Question: I am having to change a mass ammount of text saved in a database in RTF format in to plain text. I am using the method <URL>.
I have the following function
'''
//convert RTF text to plain text
public static string RtfTextToPlainText(string FormatObject)
{
System.Windows.Forms.RichTextBox rtfBox = new System.Windows.Forms.RichTextBox();
rtfBox.Rtf = FormatObject;
FormatObject = rtfBox.Text; //This is line 494 for later reference for the stack traces.
rtfBox.Dispose();
return FormatObject;
}
'''
It should be totally self contained and not block on anything. The project I am doing has several million records that need processing so I am breaking up the work in batches and using tasks to do parallel processing. It was still going fairly slow so I broke in to the code and found this.

Here is the call stack for the waiting task
'''
[In a sleep, wait, or join]
System.Windows.Forms.dll!System.Windows.Forms.NativeWindow.CreateHandle(System.Windows.Forms.CreateParams cp) + 0x242 bytes
System.Windows.Forms.dll!System.Windows.Forms.Control.CreateHandle() + 0x2b2 bytes
System.Windows.Forms.dll!System.Windows.Forms.TextBoxBase.CreateHandle() + 0x54 bytes
System.Windows.Forms.dll!System.Windows.Forms.RichTextBox.Rtf.set(string value) + 0x68 bytes
>CvtCore.dll!CvtCore.StandardFunctions.Str.RtfTextToPlainText(object Expression) Line 494 C#
'''
And here is the call stack of thread 816
'''
[Managed to Native Transition]
System.Windows.Forms.dll!System.Windows.Forms.NativeWindow.DefWndProc(ref System.Windows.Forms.Message m) + 0x9e bytes
System.Windows.Forms.dll!System.Windows.Forms.Control.WmWindowPosChanged(ref System.Windows.Forms.Message m) + 0x39 bytes
System.Windows.Forms.dll!System.Windows.Forms.Control.WndProc(ref System.Windows.Forms.Message m) + 0x51b bytes
System.Windows.Forms.dll!System.Windows.Forms.RichTextBox.WndProc(ref System.Windows.Forms.Message m) + 0x5c bytes
System.Windows.Forms.dll!System.Windows.Forms.NativeWindow.DebuggableCallback(System.IntPtr hWnd, int msg, System.IntPtr wparam, System.IntPtr lparam) + 0x15e bytes
[Native to Managed Transition]
[Managed to Native Transition]
System.Windows.Forms.dll!System.Windows.Forms.NativeWindow.DefWndProc(ref System.Windows.Forms.Message m) + 0x9e bytes
System.Windows.Forms.dll!System.Windows.Forms.Control.WmCreate(ref System.Windows.Forms.Message m) + 0x1c bytes
System.Windows.Forms.dll!System.Windows.Forms.Control.WndProc(ref System.Windows.Forms.Message m) + 0x50b bytes
System.Windows.Forms.dll!System.Windows.Forms.RichTextBox.WndProc(ref System.Windows.Forms.Message m) + 0x5c bytes
System.Windows.Forms.dll!System.Windows.Forms.NativeWindow.DebuggableCallback(System.IntPtr hWnd, int msg, System.IntPtr wparam, System.IntPtr lparam) + 0x15e bytes
[Native to Managed Transition]
[Managed to Native Transition]
System.Windows.Forms.dll!System.Windows.Forms.NativeWindow.CreateHandle(System.Windows.Forms.CreateParams cp) + 0x44c bytes
System.Windows.Forms.dll!System.Windows.Forms.Control.CreateHandle() + 0x2b2 bytes
System.Windows.Forms.dll!System.Windows.Forms.TextBoxBase.CreateHandle() + 0x54 bytes
System.Windows.Forms.dll!System.Windows.Forms.RichTextBox.Rtf.set(string value) + 0x68 bytes
>CvtCore.dll!CvtCore.StandardFunctions.Str.RtfTextToPlainText(object Expression) Line 494 C#
'''
Why is task 2 blocking on task 4 on line 494, shouldn't they both be totally independent of each other?
---
I grabbed these stack traces and screen shots while in release mode, I can not seem to hit pause at the correct time to get the same thing to happen in debug mode. Also could this be the cause of my slowness? The profiler says my program spends 83.2% of its time in 'System.Windows.Forms.RichTextBox.set_Rtf(string) (which is a sub function called by line 494)
Any suggestions on how to speed this process of striping out the formatting of the rtf would be greatly appreciated.
---
I am currently rewriting it so each thread will have a text box that does not get disposed of instead of creating a new one every time the function is called, I expect that to speed it up a lot, I will update with details after I do it.
---
I solved my own problem (see answer below) but here is how i started the tasks
'''
//create start consumer threads
for (int i = 0; i < ThreadsPreProducer; i++)
{
//create worked and thread
WorkerObject NewWorkerObject = new WorkerObject(colSource, FormatObjectEvent, UpdateModule);
Task WorkerTask = new Task(NewWorkerObject.DoWork);
WorkerTasks.Add(WorkerTask);
WorkerTask.Start();
}
//create/start producer thread
ProducerObject NewProducerObject = new ProducerObject(colSource, SourceQuery, ConnectionString, PreProcessor, UpdateModule, RowNameIndex);
Task ProducerTask = new Task(NewProducerObject.DoWork);
WorkerTasks.Add(ProducerTask);
ProducerTask.Start();
//block while producer runs
ProducerTask.Wait();
//create post producer threads
for (int i = 0; i < ThreadsPostProducer; i++)
{
//create worked and thread
WorkerObject NewWorkerObject = new WorkerObject(colSource, FormatObjectEvent, UpdateModule);
Task WorkerTask = new Task(NewWorkerObject.DoWork);
WorkerTasks.Add(WorkerTask);
WorkerTask.Start();
}
//block until all tasks are done
Task.WaitAll(WorkerTasks.ToArray());
'''
It is using a producer/consumer model with, in my case, 1 producer and 4 consumers (2 start at the beginning and 2 start after the producer is done to speed up the work after the system resources are freed from the producer).
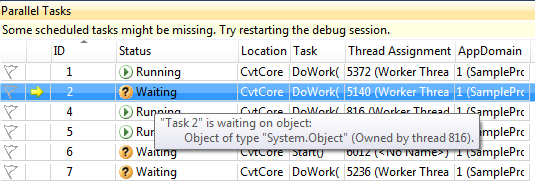
Answer: Changing the function to
'''
static ThreadLocal<RichTextBox> rtfBox = new ThreadLocal<RichTextBox>(() => new RichTextBox());
//convert RTF text to plain text
public static string RtfTextToPlainText(string FormatObject )
{
rtfBox.Value.Rtf = FormatObject;
FormatObject = rtfBox.Value.Text;
rtfBox.Value.Clear();
return FormatObject;
}
'''
Changed my run time from several minutes to several seconds.
I do not dispose of the objects as they will be used for the entire life of the program.